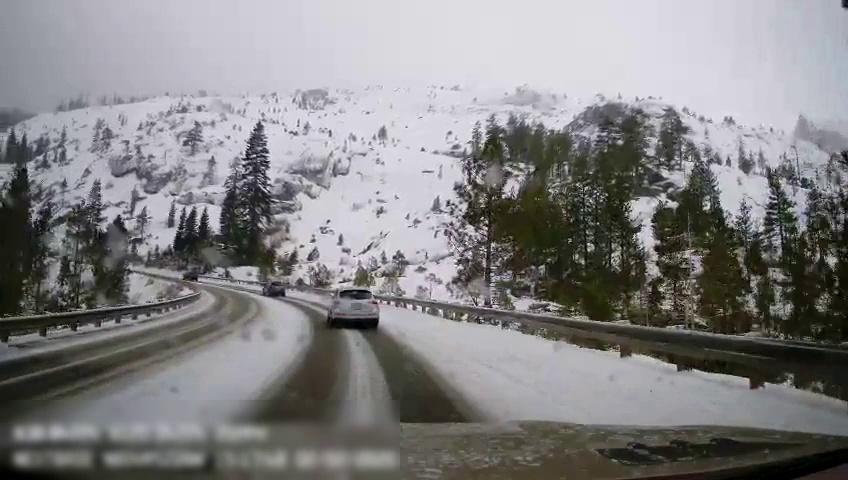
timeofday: Day
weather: Snowy
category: Drivable Space
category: Vehicles | Car
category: Vehicles | Car
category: Vehicles | Car